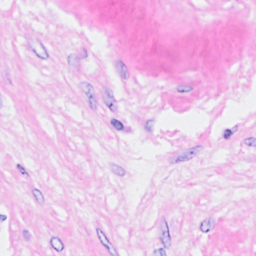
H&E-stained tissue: Breast